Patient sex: F
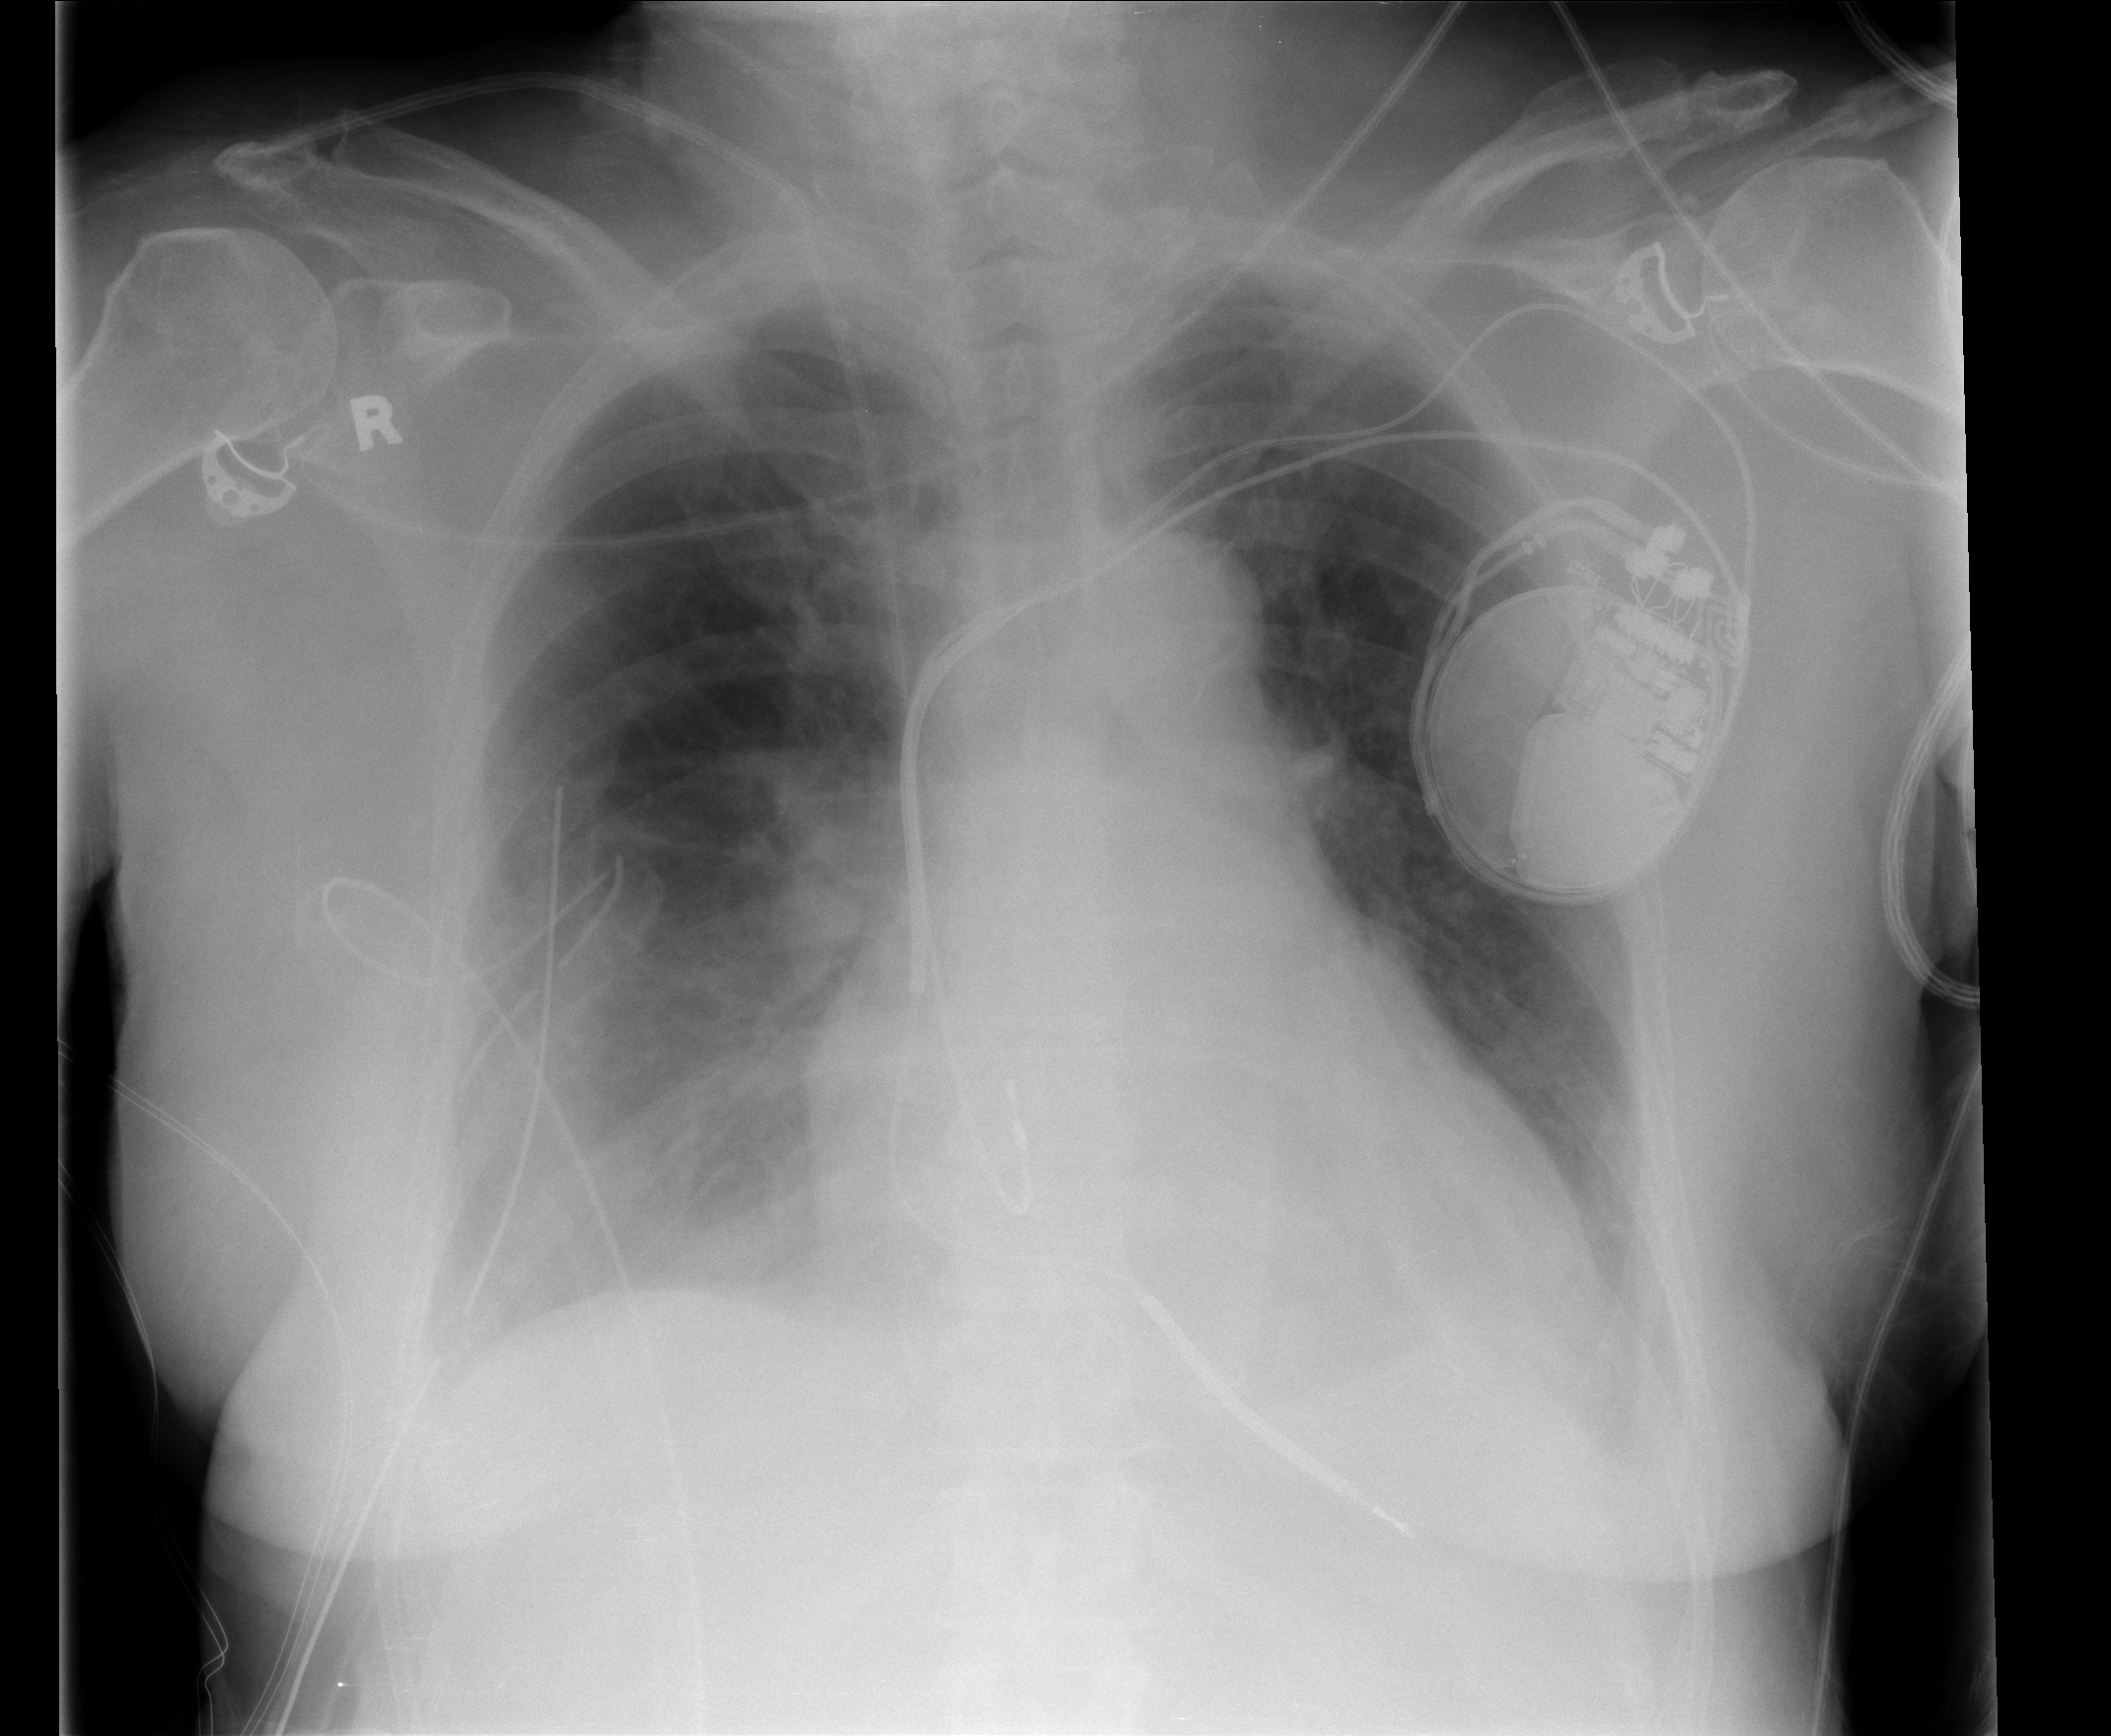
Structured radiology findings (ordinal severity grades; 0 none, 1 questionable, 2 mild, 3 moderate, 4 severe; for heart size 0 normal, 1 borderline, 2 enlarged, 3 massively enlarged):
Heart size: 0
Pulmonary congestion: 0
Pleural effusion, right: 2
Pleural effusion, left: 2
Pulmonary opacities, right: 1
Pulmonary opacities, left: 0
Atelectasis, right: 2
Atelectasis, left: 2